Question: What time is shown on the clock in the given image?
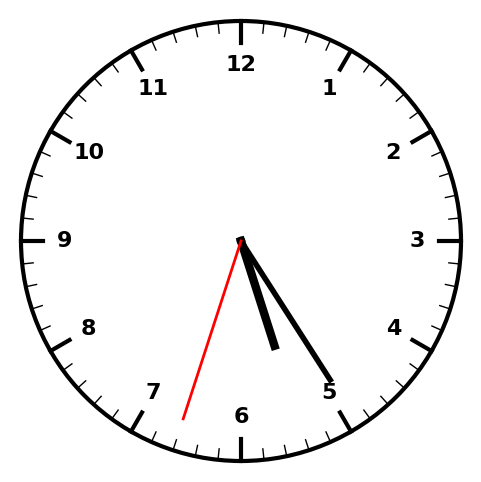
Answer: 05:24:33